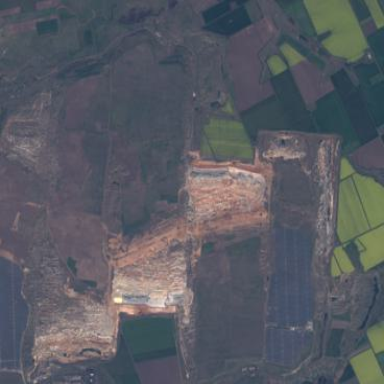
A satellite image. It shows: Quarry area.